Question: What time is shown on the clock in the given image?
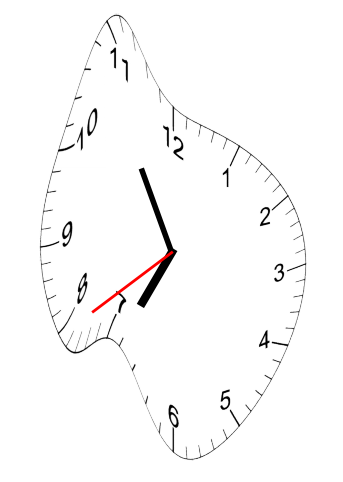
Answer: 06:54:39